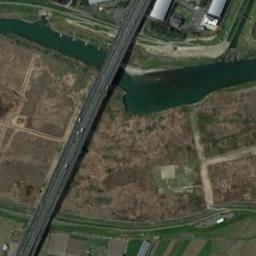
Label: bridge